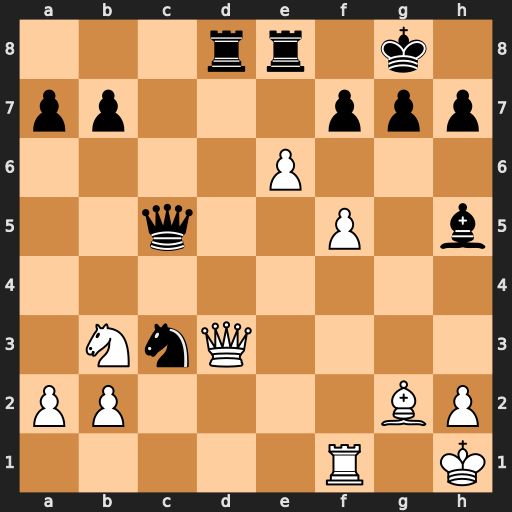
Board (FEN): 3rr1k1/pp3ppp/4P3/2q2P1b/8/1NnQ4/PP4BP/5R1K
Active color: w
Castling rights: -
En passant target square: -
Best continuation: Qxd8 Rxd8 Nxc5